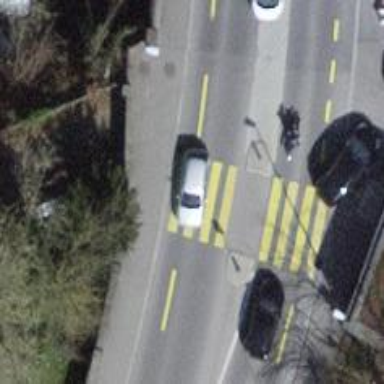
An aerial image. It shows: Uncontrolled crossing with zebra marking and island.